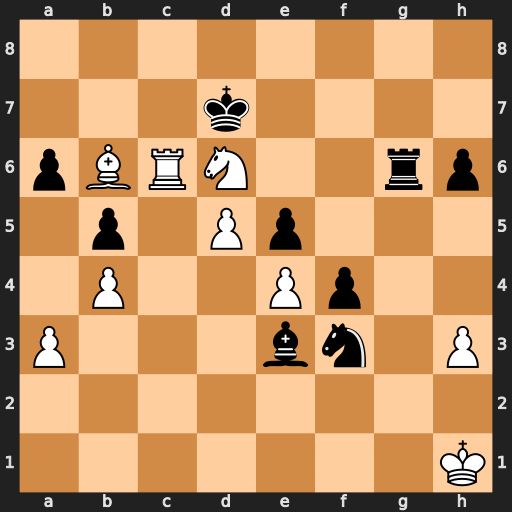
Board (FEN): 8/3k4/pBRN2rp/1p1Pp3/1P2Pp2/P3bn1P/8/7K
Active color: w
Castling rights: -
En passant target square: -
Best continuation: Rc7+ Kxd6 Rc6+ Kd7 Rxg6